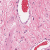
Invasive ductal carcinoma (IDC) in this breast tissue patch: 0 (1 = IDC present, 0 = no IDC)